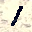
Label: 1